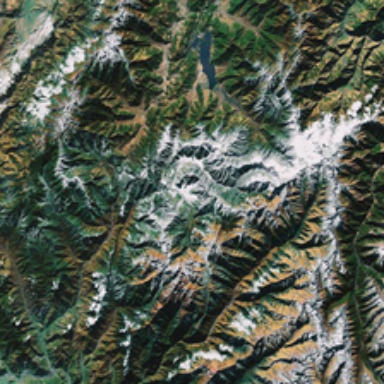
The mountain of yellow and green with a lake in the valley have snow cover on the top .